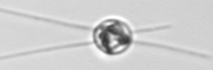
Label: Chaetoceros_danicus